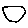
Label: hexagon